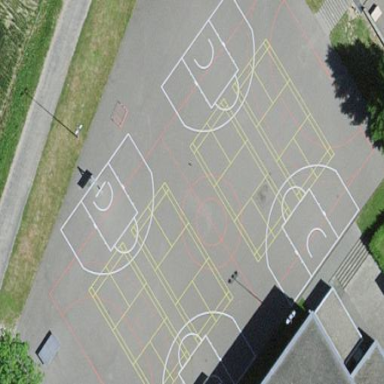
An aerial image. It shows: Basketball court on leisure land pitch.